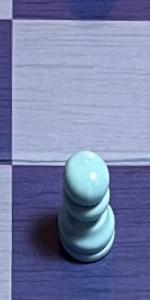
Label: Pawn_White